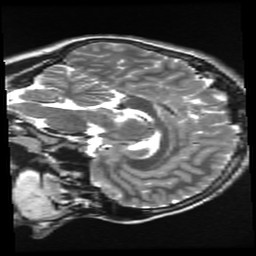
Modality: T2w
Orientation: sagittal
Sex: male
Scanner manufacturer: ge
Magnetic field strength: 3 T
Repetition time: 5 s
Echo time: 0.1015 s